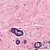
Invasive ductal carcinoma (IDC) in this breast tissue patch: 0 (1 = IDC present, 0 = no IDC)